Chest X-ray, PA view. Patient: 26 years old, sex M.
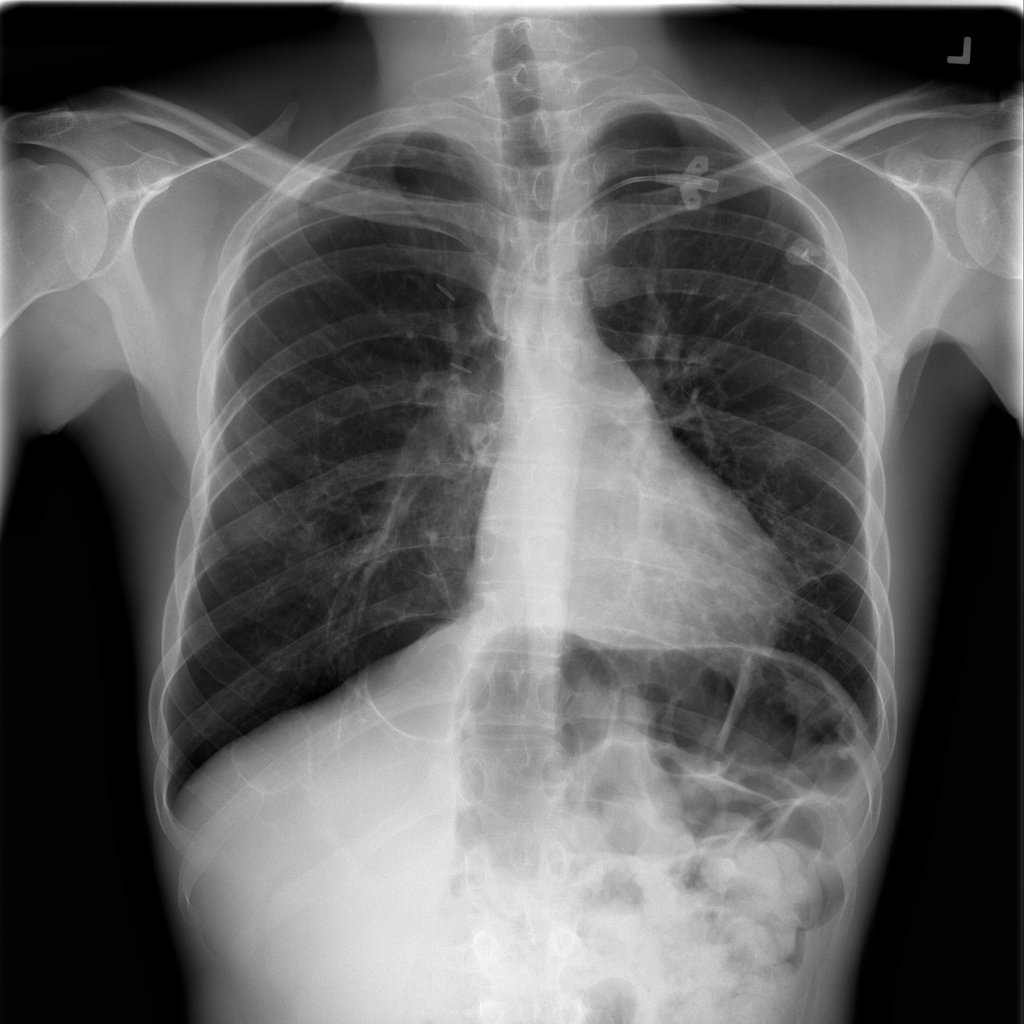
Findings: Pneumothorax